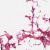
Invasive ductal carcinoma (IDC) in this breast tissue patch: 0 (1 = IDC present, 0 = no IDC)